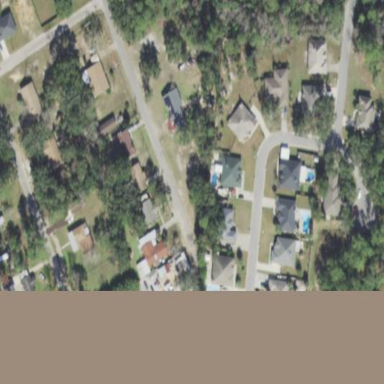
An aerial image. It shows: Residential area consisting of single-family homes.